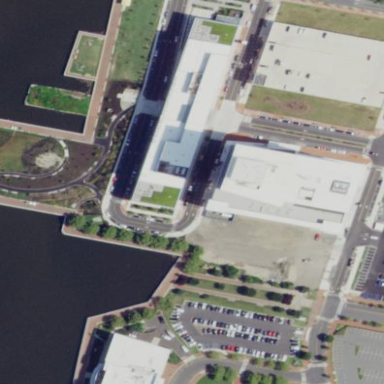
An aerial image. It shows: Office building belonging to water utility.